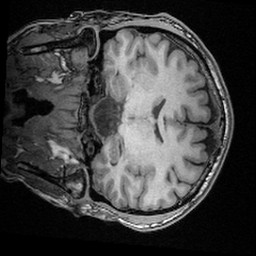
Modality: T1w
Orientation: coronal
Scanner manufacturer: ge
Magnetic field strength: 3 T
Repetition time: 0.008368 s
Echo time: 0.00326 s